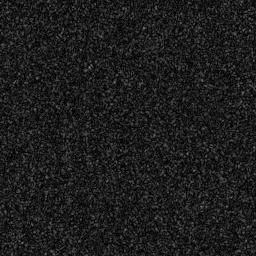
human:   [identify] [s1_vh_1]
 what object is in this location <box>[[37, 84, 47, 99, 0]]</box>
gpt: <ref>1 medium ship at the bottom</ref>